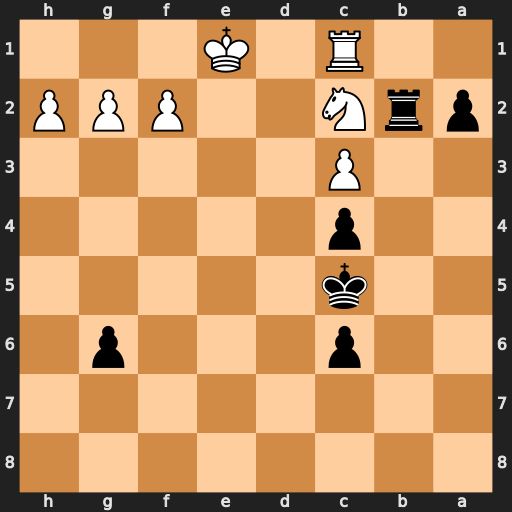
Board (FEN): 8/8/2p3p1/2k5/2p5/2P5/prN2PPP/2R1K3
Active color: b
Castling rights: -
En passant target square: -
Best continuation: Rxc2 Rxc2 a1=Q+